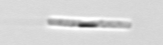
Label: Leptocylindrus